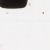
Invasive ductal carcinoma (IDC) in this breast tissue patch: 0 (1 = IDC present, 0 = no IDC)